Interaction volume radius: 5 \u00c5
Interaction volume height: 10 \u00c5
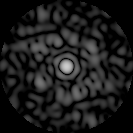
Disorder parameter: 0.84